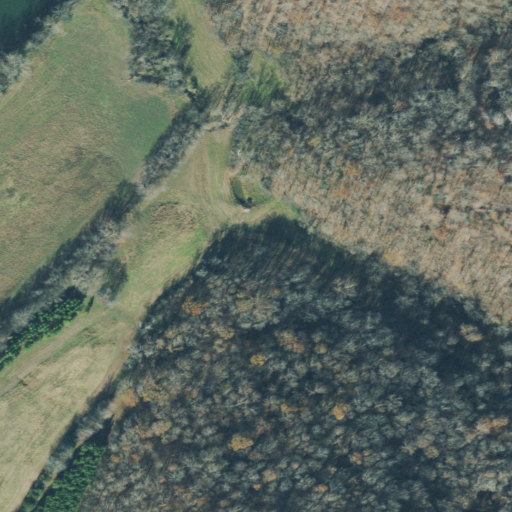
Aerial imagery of valley in Tennessee named Carter Hollow containing deciduous forest, mixed forest, cultivated crops, pasture, and open water